Interaction volume radius: 5 \u00c5
Interaction volume height: 15 \u00c5
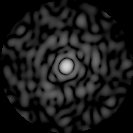
Disorder parameter: 0.8752